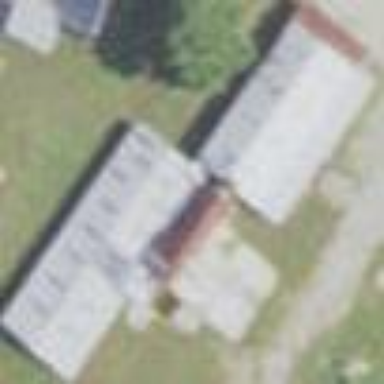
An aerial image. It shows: Agrarian shop located within building.